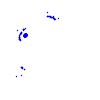
Particle: pion